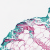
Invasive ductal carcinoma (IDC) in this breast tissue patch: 0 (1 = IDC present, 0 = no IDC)